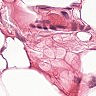
Metastatic tissue present: no